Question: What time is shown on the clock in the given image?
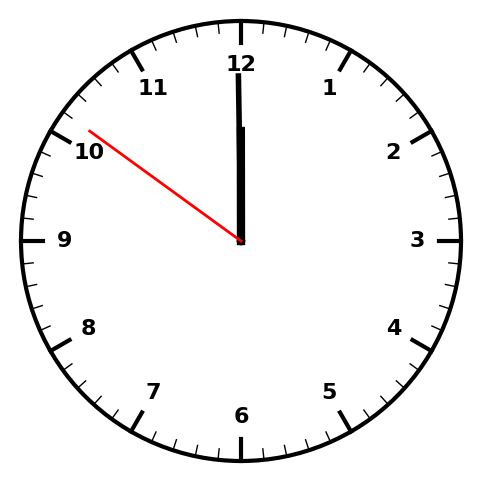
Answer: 11:59:51